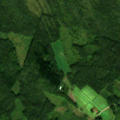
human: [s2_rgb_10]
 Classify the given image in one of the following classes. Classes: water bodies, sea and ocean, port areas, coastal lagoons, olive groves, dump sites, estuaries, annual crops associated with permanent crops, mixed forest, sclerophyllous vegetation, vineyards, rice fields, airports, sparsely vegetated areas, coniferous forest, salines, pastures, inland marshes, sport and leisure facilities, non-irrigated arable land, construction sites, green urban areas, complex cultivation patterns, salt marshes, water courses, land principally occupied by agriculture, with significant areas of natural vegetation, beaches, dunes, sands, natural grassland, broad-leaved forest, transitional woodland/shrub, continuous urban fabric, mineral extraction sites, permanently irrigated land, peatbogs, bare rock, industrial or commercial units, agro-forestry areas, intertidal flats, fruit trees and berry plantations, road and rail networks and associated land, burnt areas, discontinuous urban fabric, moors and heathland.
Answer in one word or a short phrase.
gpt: land principally occupied by agriculture, with significant areas of natural vegetation, coniferous forest, mixed forest